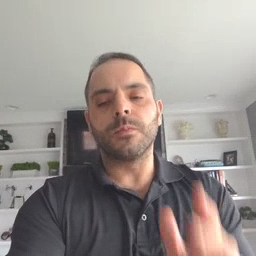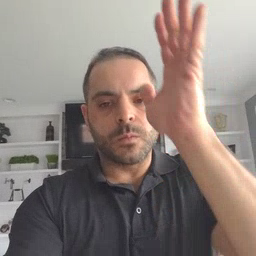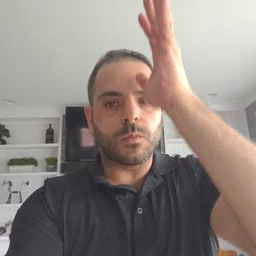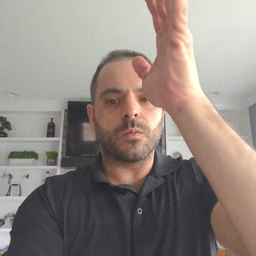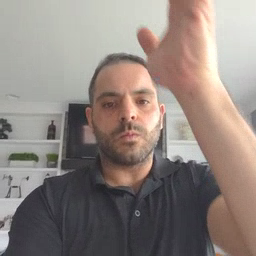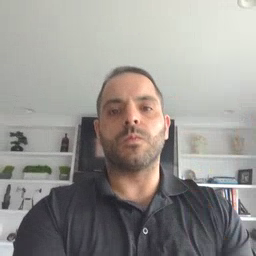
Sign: grandpa